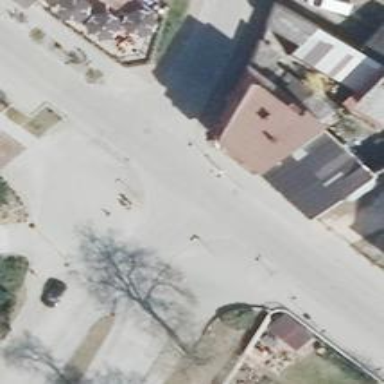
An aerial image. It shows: Residential road with sidewalks on both sides.